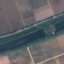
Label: River